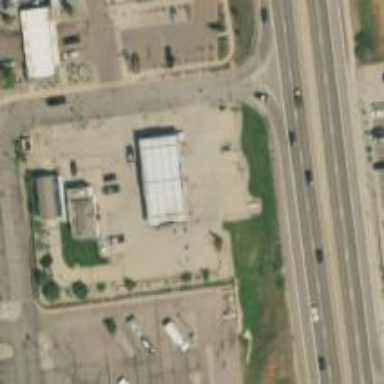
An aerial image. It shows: Convenience shop.